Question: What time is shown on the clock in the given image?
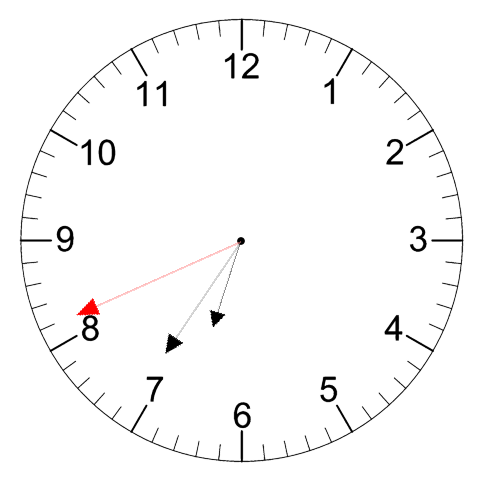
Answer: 06:35:41